Aerial crown-view tile of a tropical tree (Barro Colorado Island, Panama), acquired 20250317:
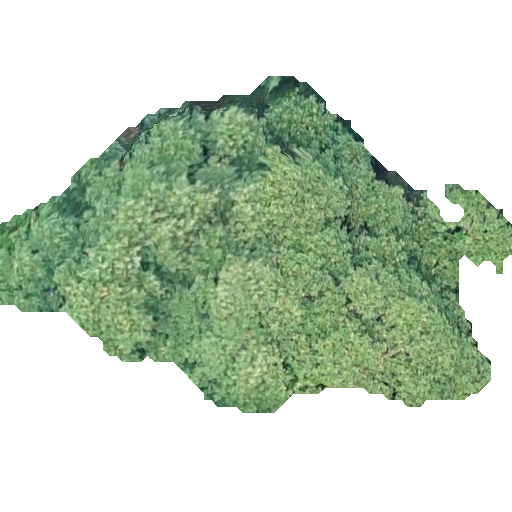
Species: Hieronyma alchorneoides
GBIF accepted scientific name: Hieronyma alchorneoides
Crown area: 165.563 m²